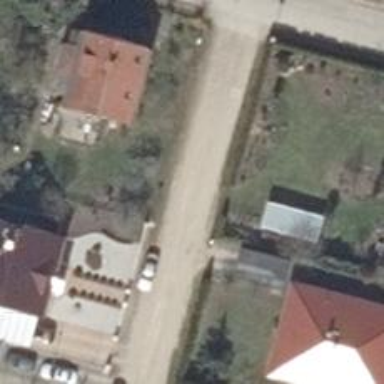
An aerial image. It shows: Driveway.